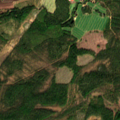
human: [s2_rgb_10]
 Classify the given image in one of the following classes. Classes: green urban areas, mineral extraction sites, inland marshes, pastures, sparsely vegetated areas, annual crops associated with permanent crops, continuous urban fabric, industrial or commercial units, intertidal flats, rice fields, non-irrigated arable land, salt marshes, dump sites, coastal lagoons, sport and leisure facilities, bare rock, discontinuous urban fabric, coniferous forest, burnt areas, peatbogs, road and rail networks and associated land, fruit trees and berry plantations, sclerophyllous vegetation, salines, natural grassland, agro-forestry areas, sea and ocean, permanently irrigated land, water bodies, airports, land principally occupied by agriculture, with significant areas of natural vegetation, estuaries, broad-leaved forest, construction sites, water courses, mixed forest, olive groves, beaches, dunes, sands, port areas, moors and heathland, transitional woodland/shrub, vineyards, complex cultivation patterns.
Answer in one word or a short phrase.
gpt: land principally occupied by agriculture, with significant areas of natural vegetation, coniferous forest, transitional woodland/shrub